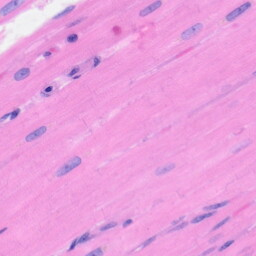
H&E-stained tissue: Heart